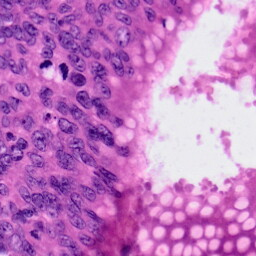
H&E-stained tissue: Colon